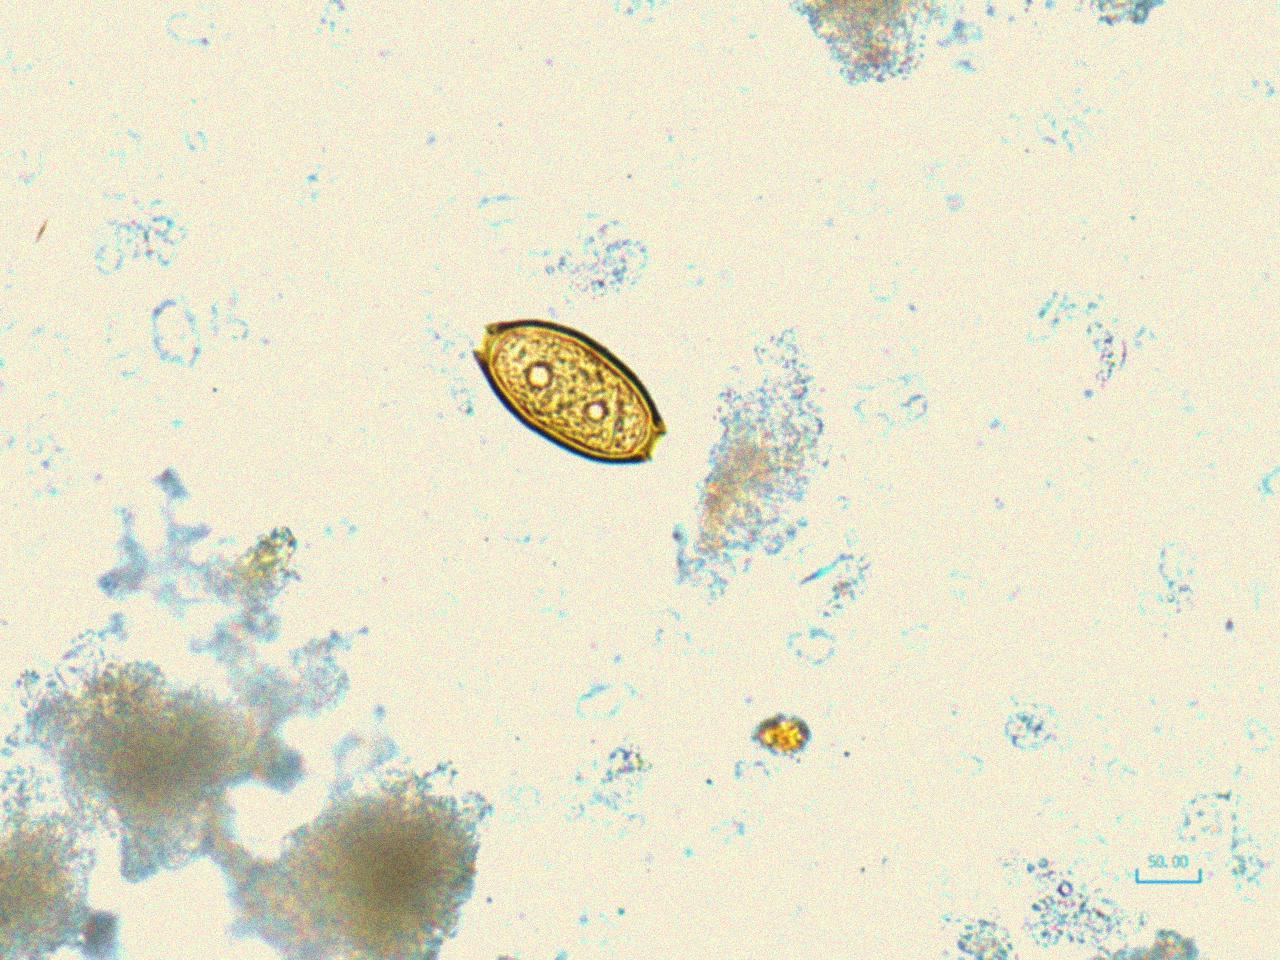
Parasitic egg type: Trichuris trichiura